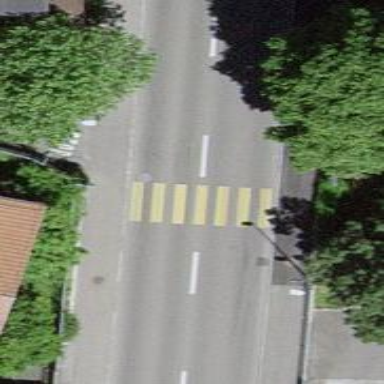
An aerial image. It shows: Uncontrolled crossing on the road.